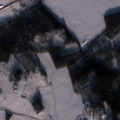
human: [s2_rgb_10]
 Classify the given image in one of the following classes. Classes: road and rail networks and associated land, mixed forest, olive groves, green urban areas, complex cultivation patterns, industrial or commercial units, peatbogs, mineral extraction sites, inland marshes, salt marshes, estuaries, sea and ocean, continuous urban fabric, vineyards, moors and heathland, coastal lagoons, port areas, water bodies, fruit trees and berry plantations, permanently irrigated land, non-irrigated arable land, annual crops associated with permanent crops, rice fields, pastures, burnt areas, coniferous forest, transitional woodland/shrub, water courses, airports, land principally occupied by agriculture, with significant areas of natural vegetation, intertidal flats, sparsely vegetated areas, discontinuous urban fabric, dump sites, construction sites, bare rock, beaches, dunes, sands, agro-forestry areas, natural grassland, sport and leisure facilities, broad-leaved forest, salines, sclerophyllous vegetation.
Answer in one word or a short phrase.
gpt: mineral extraction sites, land principally occupied by agriculture, with significant areas of natural vegetation, coniferous forest, mixed forest, peatbogs